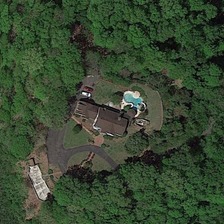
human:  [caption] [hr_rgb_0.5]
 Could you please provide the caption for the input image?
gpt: many green trees are around a building with a swimming pool .

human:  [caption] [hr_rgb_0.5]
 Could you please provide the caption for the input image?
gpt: many green trees are around a building with a swimming pool .

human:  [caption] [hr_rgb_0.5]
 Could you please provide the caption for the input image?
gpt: many green trees are around a building with a swimming pool .

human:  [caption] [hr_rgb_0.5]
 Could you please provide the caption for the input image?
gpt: many green trees are around a building with a swimming pool .

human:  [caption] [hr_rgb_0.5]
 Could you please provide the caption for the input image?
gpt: many green trees are around a building with a swimming pool .